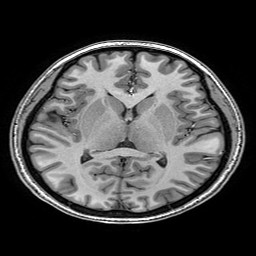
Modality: T1w
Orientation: coronal
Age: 20
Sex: female
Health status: healthy